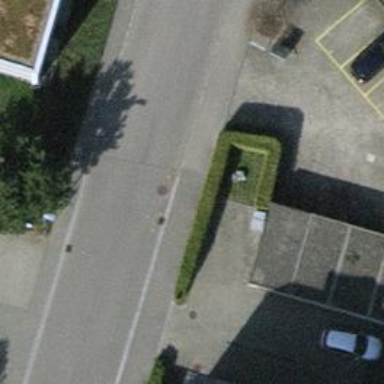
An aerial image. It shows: Hedge acting as barrier.